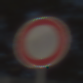
Verkehrszeichen: VerbotFahrzeugeAllerArt
Umgebung: Outdoor, Suburban
Tageszeit: Midday
Wetter: Clear
Licht: Natural
Jahreszeit: NotSpecified
Kontrast: HighContrast